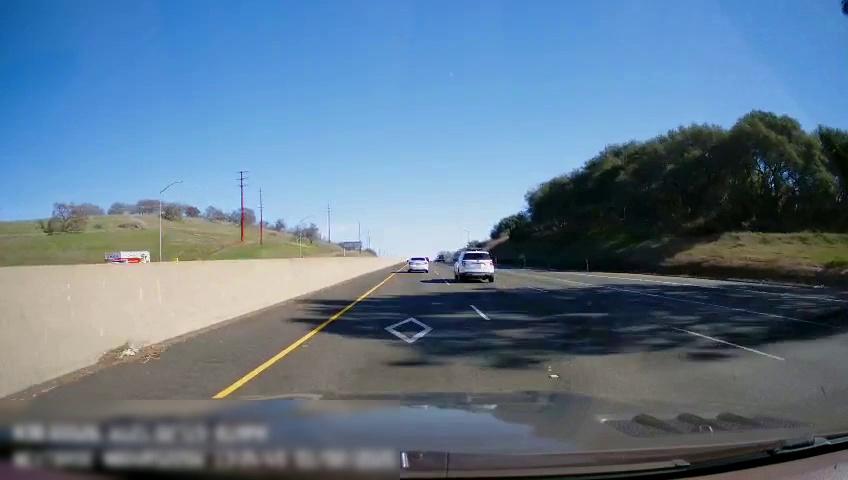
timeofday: Day
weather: Sunny
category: Drivable Space
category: Vehicles | SUV
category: Vehicles | Car
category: Vehicles | Truck
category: Lanes | Current Lane
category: Lanes | Current Lane
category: Lanes | Alternate Lane
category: Lanes | Alternate Lane
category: Lanes | Alternate Lane